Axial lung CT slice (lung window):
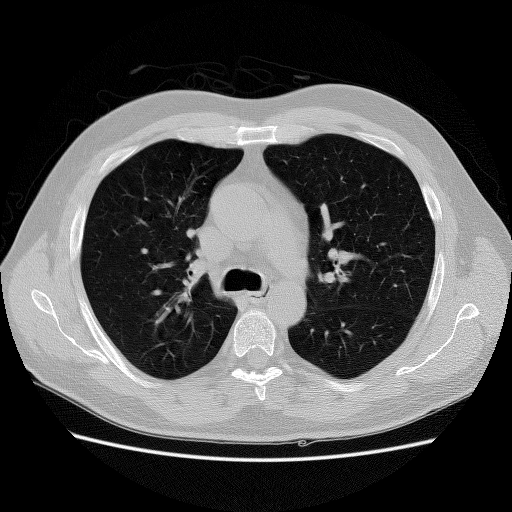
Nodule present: no